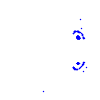
Particle: pion